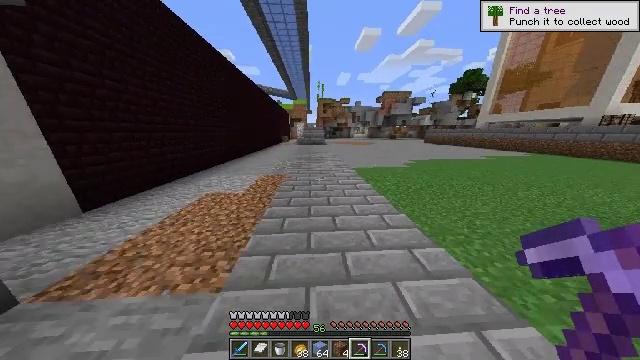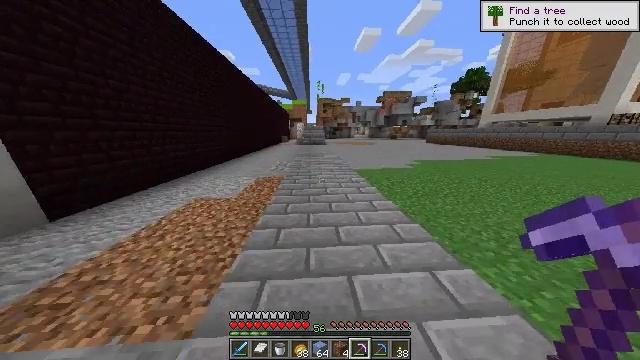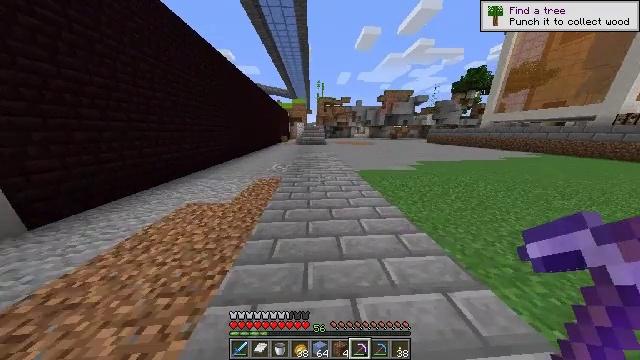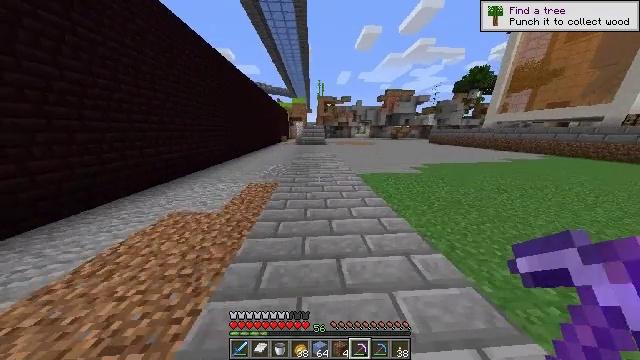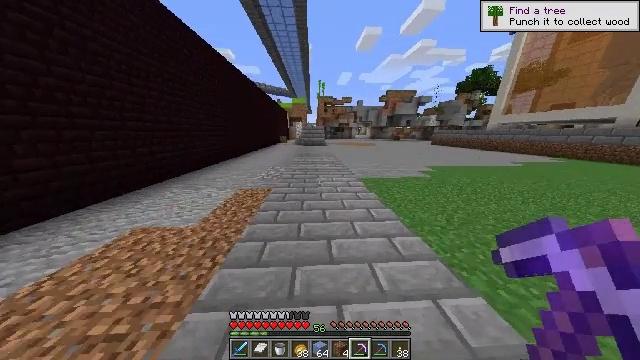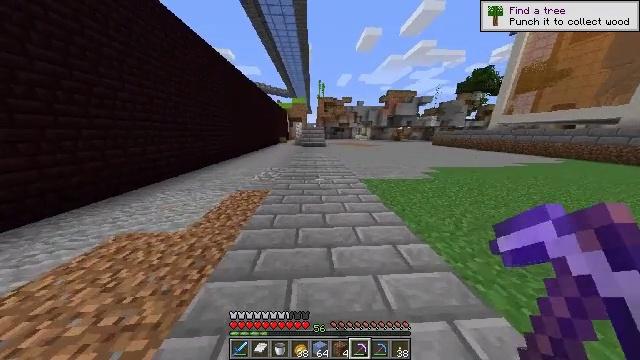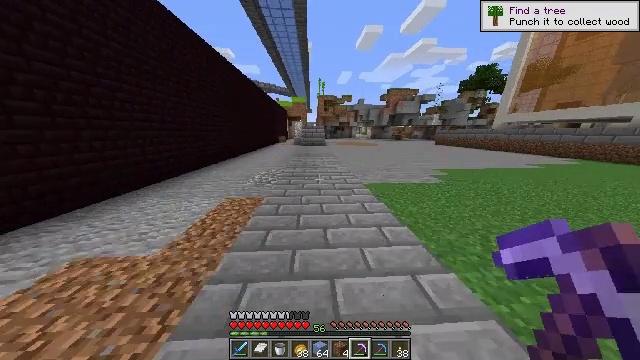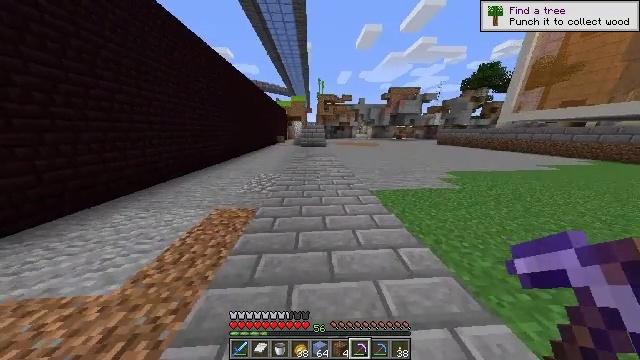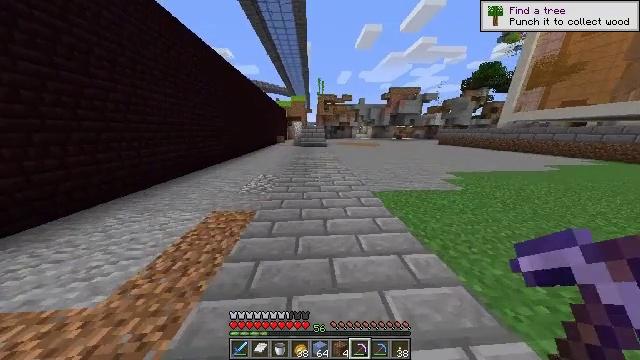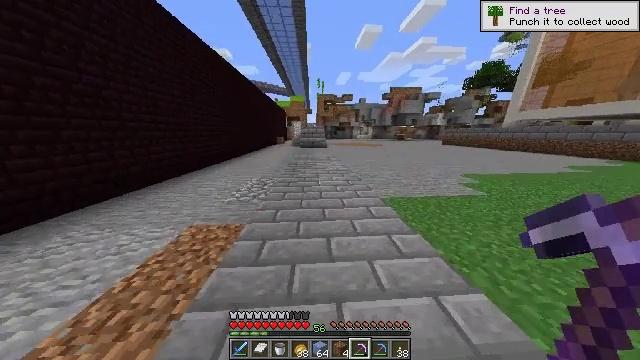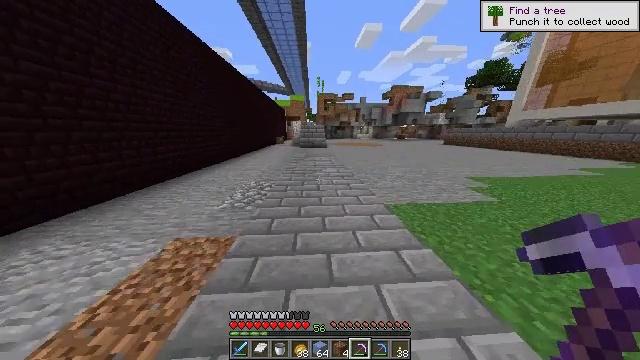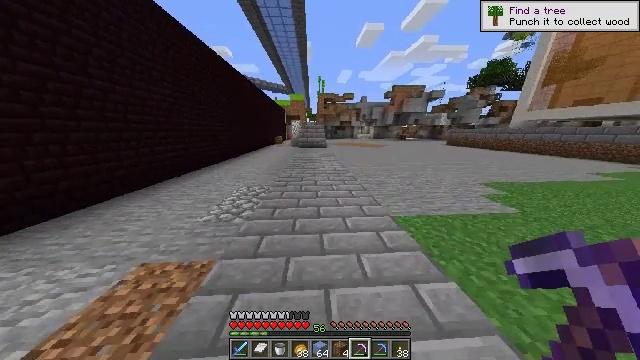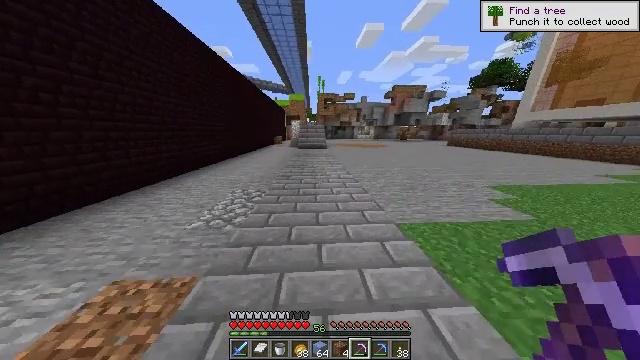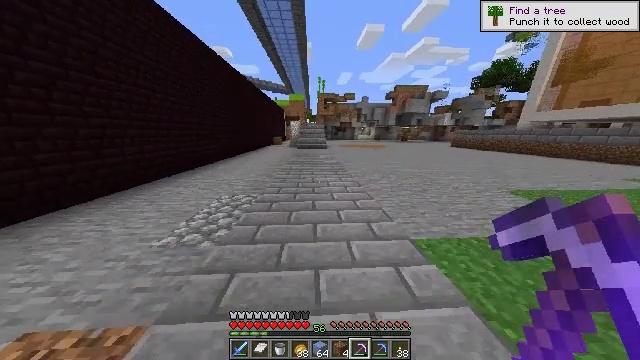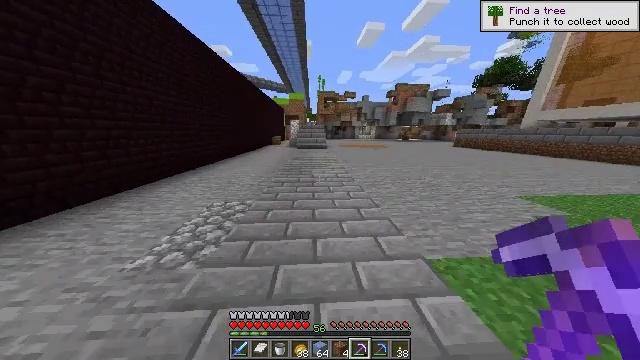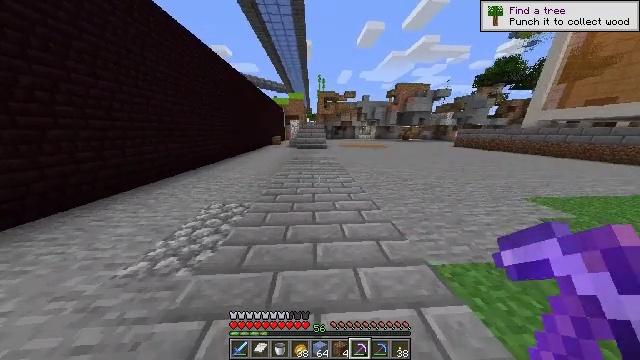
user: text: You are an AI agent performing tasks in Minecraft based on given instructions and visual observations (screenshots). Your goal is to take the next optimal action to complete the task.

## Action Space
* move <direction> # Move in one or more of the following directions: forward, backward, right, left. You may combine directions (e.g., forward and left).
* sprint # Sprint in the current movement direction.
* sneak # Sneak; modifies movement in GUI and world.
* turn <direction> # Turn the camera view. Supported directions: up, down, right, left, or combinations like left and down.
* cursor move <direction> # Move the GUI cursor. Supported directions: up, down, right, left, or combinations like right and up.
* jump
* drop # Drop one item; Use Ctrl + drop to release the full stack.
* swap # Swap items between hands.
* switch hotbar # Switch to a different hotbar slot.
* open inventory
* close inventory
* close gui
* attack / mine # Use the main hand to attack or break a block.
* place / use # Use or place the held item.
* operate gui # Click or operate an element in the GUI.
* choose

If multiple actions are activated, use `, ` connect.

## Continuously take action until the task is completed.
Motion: motion action
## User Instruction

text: Use ice blocks to craft packed ice in the crafting table.
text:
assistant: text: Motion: move forward
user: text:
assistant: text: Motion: move forward
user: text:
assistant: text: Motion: move forward
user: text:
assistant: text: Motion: move forward
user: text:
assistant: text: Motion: move forward
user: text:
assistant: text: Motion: move forward
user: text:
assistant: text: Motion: move forward
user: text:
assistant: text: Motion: move forward
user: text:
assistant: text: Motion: move forward
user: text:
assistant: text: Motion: move forward
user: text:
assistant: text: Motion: move forward
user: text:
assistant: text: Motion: move forward
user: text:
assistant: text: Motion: move forward
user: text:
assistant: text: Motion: move forward
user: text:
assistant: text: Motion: move forward
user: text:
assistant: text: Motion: move forward
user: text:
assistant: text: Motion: move forward
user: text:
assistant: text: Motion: move forward
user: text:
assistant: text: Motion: move forward
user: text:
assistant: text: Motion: move forward
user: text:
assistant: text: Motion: move forward
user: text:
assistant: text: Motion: move forward
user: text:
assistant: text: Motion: move forward
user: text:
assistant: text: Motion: move forward
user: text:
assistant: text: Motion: move forward
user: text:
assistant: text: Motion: move forward
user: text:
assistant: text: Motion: move forward
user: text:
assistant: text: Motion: move forward
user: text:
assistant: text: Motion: move forward
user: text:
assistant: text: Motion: move forward